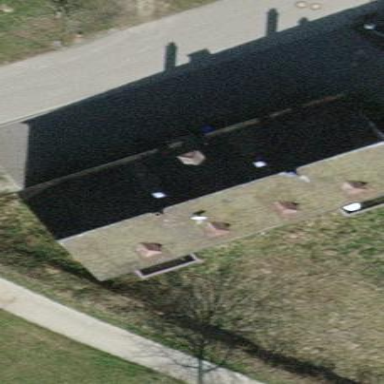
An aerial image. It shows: Gabled roof on building that houses apartments.